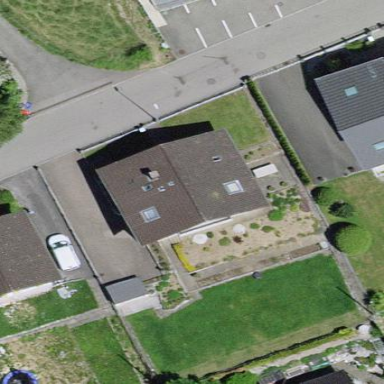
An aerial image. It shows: Detached building.